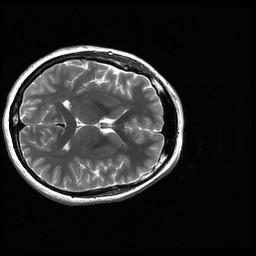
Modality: T2w
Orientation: axial
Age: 31
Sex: female
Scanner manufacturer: ge
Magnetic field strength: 3 T
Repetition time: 5.192 s
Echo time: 0.1003 s